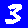
Digit: 3